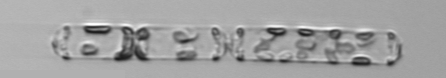
Label: Cerataulina_pelagica